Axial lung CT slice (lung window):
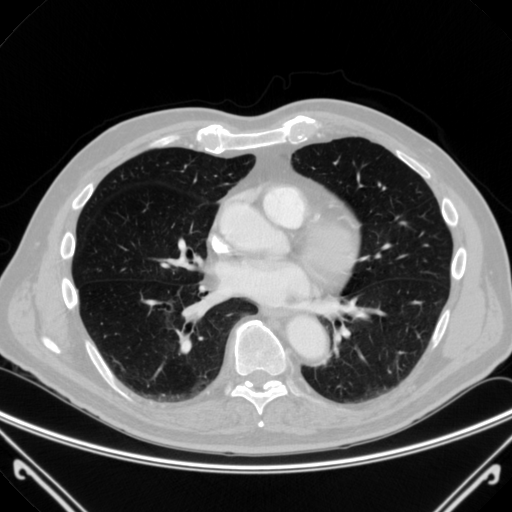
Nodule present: no